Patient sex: M
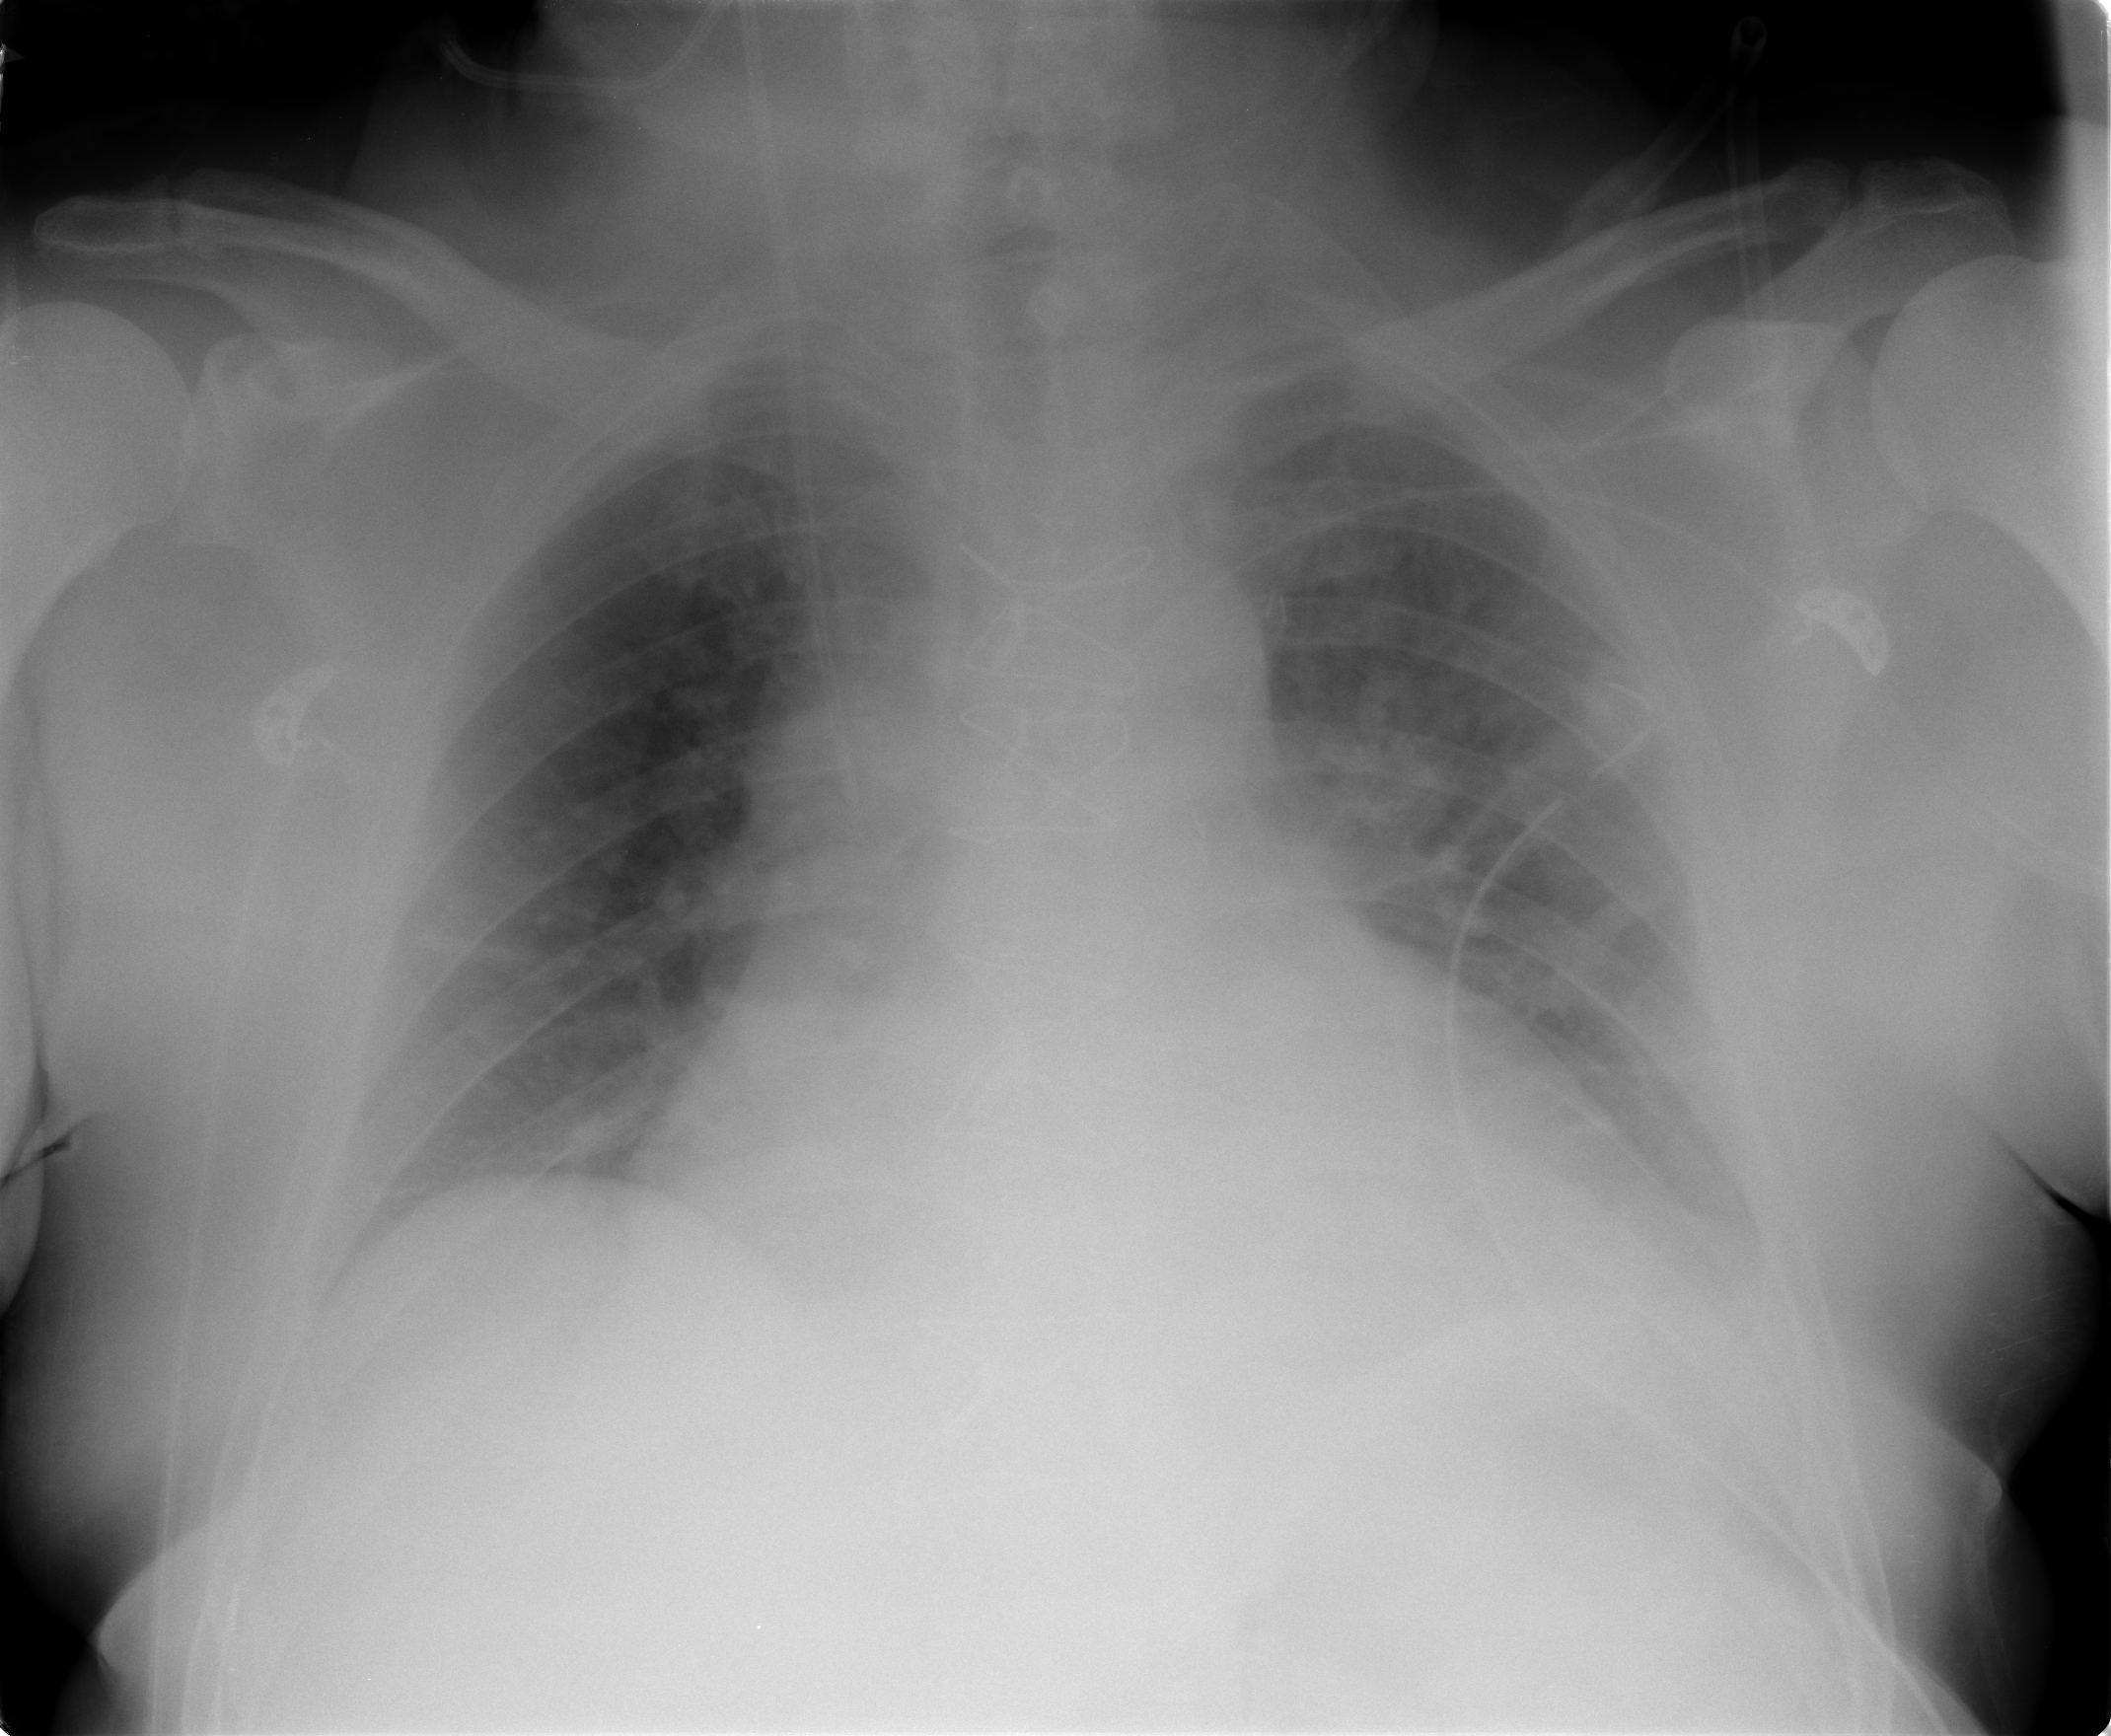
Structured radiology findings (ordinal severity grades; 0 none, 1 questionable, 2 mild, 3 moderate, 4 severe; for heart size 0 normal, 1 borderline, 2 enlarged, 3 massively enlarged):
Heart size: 2
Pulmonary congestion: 2
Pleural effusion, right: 0
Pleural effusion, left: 2
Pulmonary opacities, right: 0
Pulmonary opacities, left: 0
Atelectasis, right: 2
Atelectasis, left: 2